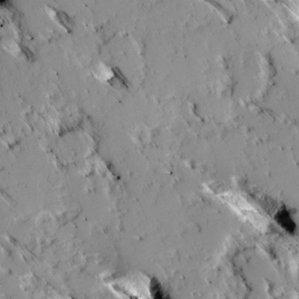
Label: non_frost